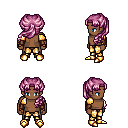
a pixel art fantasy rpg character, male body template, human, dark skin, gold arm armor, gold greaves, pink princess hairstyle, cloth bracers, gold boots, four views (front, back, left, right), 2x2 character sprite sheet, small pixel art, hard edges, no anti-aliasing